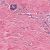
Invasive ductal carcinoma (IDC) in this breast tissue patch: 0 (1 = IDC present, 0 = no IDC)